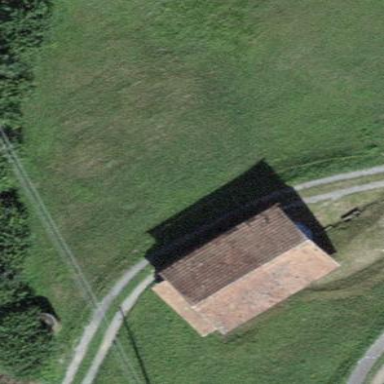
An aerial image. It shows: Barn.